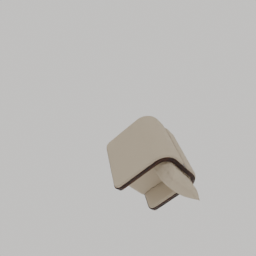
Label: furniture